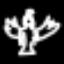
Label: angel